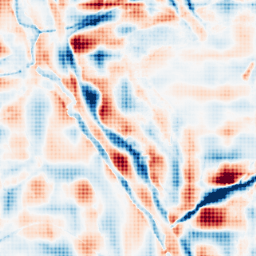
Category: wavelet
Decomposition family: wavelet_reverse_biorthogonal
Decomposition parameters: wavelet: rbio5.5
level: 5
Upsampling method: sinc_hamming
Upsampling parameters: scale: 4
kernel_size: 4
Upsampling scale: 4